Question: In this layout I have two Views - the ImageButton at bottom right and the TextView at center bottom. When 'android:visibility' of both of views is set to 'visible' - all is aligned as needed. But if I set 'android:visibility' for ImageButton to 'gone' - EditText goes to the left edge of layout.
Questions:
1) Why it is happening so?;
2) How to achieve not changing place of 'EditText' on setting 'ImageButton' visibility to 'gone'? I need to get the same layout as on the left picture (see below), but without ImageButton. (I know, one possibility would be setting 'visibility' not to 'gone', but to 'invisible', but I'm more interested in the solution with 'visibility = "gone"')
P.s.: The first two layouts - 'RelativeLayout' and 'FrameLayout' are mandatory - they are used for other stuff, I just removed all that is not related to question.
'''
<?xml version="1.0" encoding="utf-8"?>
<RelativeLayout xmlns:android="http://schemas.android.com/apk/res/android"
android:layout_width="match_parent"
android:layout_height="match_parent" >
<FrameLayout
android:id="@+id/mForSearchFragment"
android:layout_width="wrap_content"
android:layout_height="wrap_content"
android:layout_above="@id/mForAdMediation"
android:layout_alignWithParentIfMissing="true" >
<RelativeLayout
android:layout_width="match_parent"
android:layout_height="wrap_content"
android:orientation="horizontal" >
<EditText
android:id="@+id/mSearchEditText"
android:layout_width="wrap_content"
android:layout_height="wrap_content"
android:layout_alignParentBottom="true"
android:layout_centerHorizontal="true"
android:ems="5"
android:imeOptions="actionSearch"
android:inputType="text"
android:visibility="visible" >
<requestFocus />
</EditText>
<ImageButton
android:id="@+id/mSearchButton"
android:layout_width="48dp"
android:layout_height="48dp"
android:layout_alignParentBottom="true"
android:layout_alignParentRight="true"
android:background="@drawable/dark_button"
android:src="@drawable/tab_search"
android:visibility="visible" />
</RelativeLayout>
</FrameLayout>
</RelativeLayout>
'''
Here are layouts:

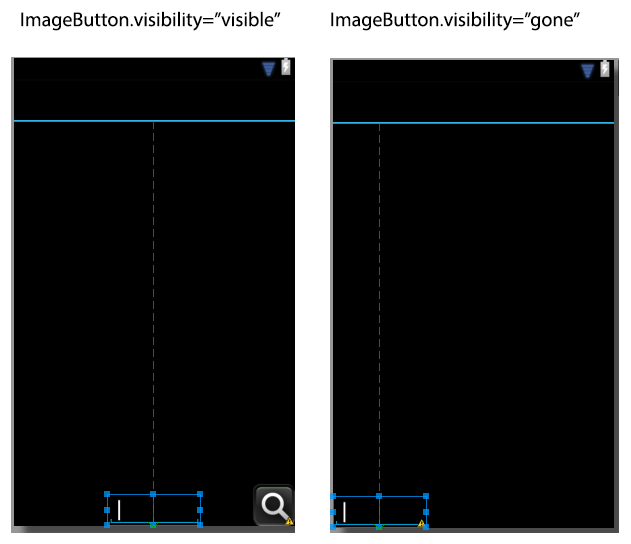
Answer: The problem is that your inner RelativeLayout is inside of a FrameLayout that is set to wrap_content for the width. So, when the ImageView goes away, the width of the RelativeLayout shrinks to the width of the EditText. So, the EditText is still centered within the RelativeLayout, but the RelativeLayout is only as wide as the EditText.
Maybe you could simplify your layout something like this?
'''
<?xml version="1.0" encoding="utf-8"?>
<RelativeLayout xmlns:android="http://schemas.android.com/apk/res/android"
android:layout_width="match_parent"
android:layout_height="match_parent" >
<EditText
android:id="@+id/mSearchEditText"
android:layout_width="wrap_content"
android:layout_height="wrap_content"
android:layout_alignParentBottom="true"
android:layout_centerHorizontal="true"
android:ems="5"
android:imeOptions="actionSearch"
android:inputType="text"
android:visibility="visible" >
<requestFocus />
</EditText>
<ImageButton
android:id="@+id/mSearchButton"
android:layout_width="48dp"
android:layout_height="48dp"
android:layout_alignParentBottom="true"
android:layout_alignParentRight="true"
android:background="@drawable/dark_button"
android:src="@drawable/tab_search"
android:visibility="visible" />
</RelativeLayout>
'''